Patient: sex F, age 56
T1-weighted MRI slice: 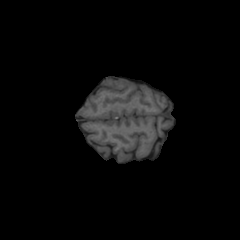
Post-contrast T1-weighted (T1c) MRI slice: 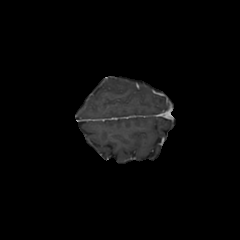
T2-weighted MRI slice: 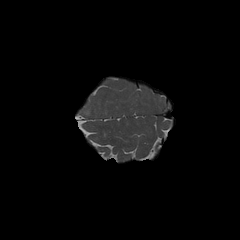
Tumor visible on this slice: yes
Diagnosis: Glioblastoma, IDH-wildtype
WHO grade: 4